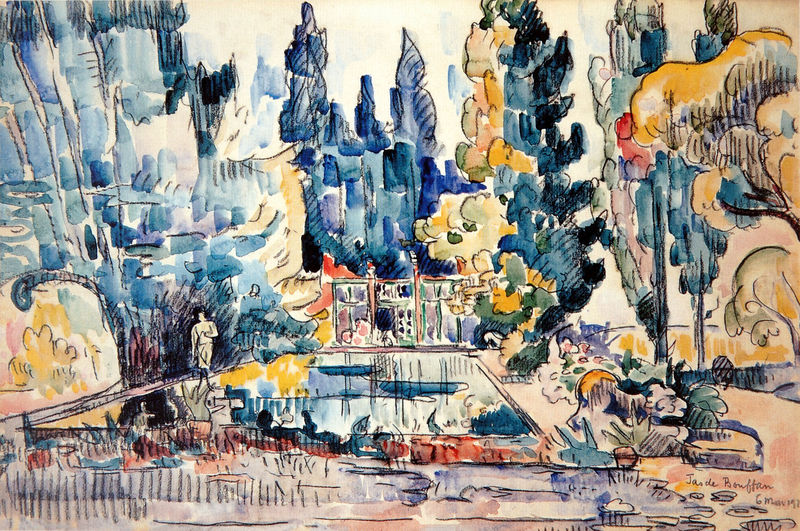
Titel: La Pièce d'eau du Jas de Bouffan, Der Teich von Jas de Bouffan
Künstler: Paul Signac
Standort: Saint-Tropez
Institution: Annonciade
Schlagwörter: baum, berg, blau, felsen, gemälde, himmel, mann, wasser, weiß, wolken, aquarell, baumstämme, bäume, fluss, gelb, grün, landschaft, menschen, see, stadt, teich, ufer, äste, bunt, fenster, frankreich, frau, orange, schwarz, zeichnung, gebäude, haus, park, rot, schloss, weg, wiese, zaun, leute, malerei, architektur, mensch, steine, signatur, ast, baumstamm, gräser, häuser, natur, pappeln, spiegelung, stamm, brücke, gehen, pfad, figur, person, pflanze, pflanzen, kontrast, rosa, wald, bassin, garten, statue, farbig, fassade, abstrakt, berge, farben, fels, gebirge, modern, farbe, lila, wasserfarbe, linien, herbst, rand, romantik, querformat, stämme, plastik, impressionisten, japanisch, striche, abstraktion, gestalt, tusche, wasserfarben, übergang, blautöne, linie, becken, konturen, intensiv, koloriert, wässrig, pool, pinsel, neu, nadelbäume, seerosen, seurat, sisley, signac, rampe, mai, fantasie, matisse, grundriss, vorzeichnung, schwimmbad, aquarel, schleuse, brück, umrandungen, wassr, bundt, dufy, au, boustan, awuarell, signatur#, fehlfarben, nicht gruen, bäume wasser, kontrastfarben, raoul dufy, auarellierend, raoul, kontrastfraben, intesiv, walsd, 6 mai